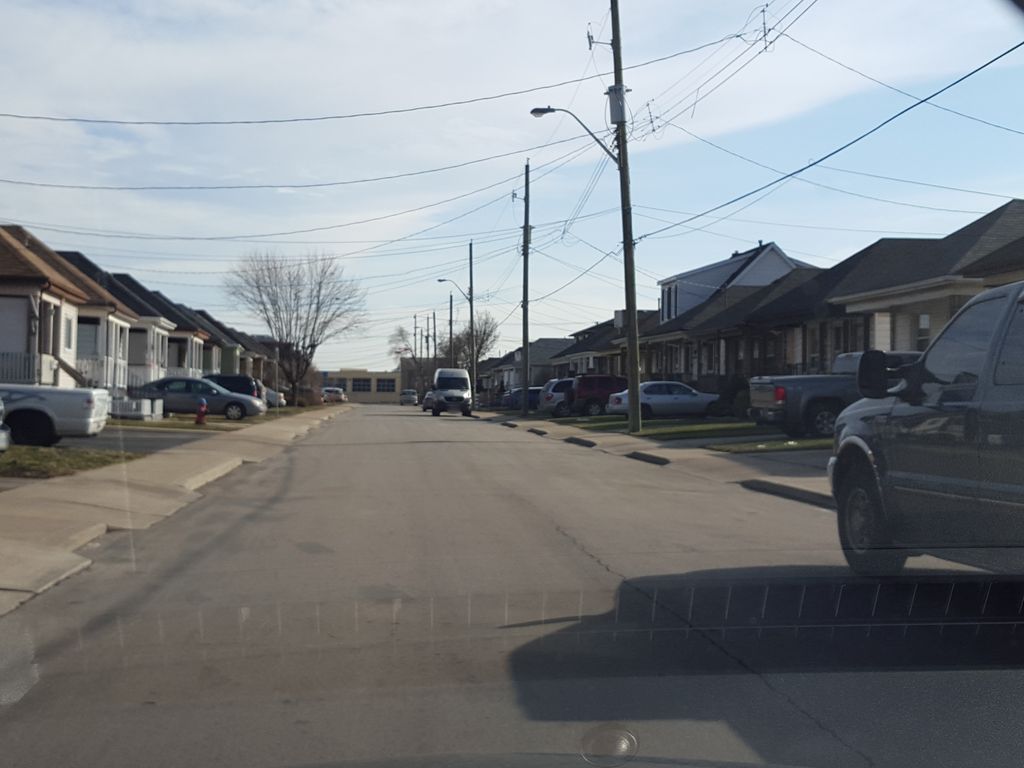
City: hamilton